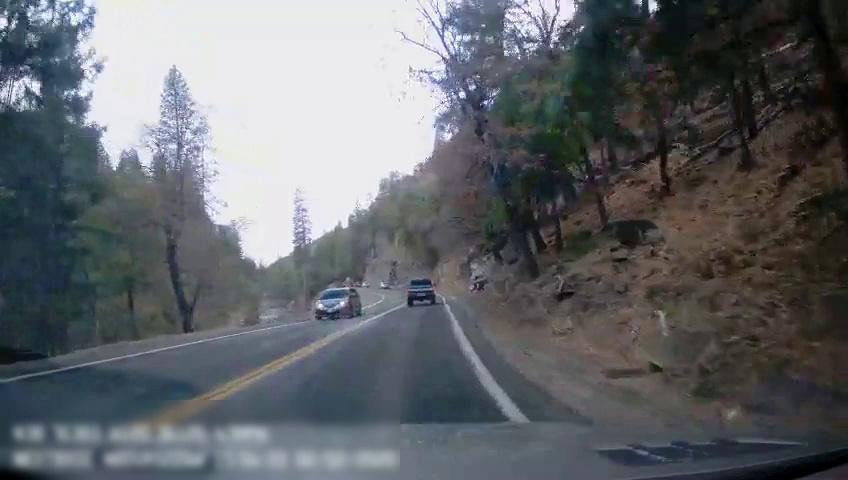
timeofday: Day
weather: Sunny
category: Drivable Space
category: Vehicles | Truck
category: Vehicles | Car
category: Lanes | Current Lane
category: Lanes | Current Lane
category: Lanes | Alternate Lane